Question: I have a code to find the pdf's approximation of a vector based on the formula for kernel estimation:

I implemented this formula in the code below (see <URL>. Could you see the below code and help me to make it faster?
This is the code:
'''
function pdf_est=KDE()
close all;
%%Random values of 20 pixels, range=[1 256]
data=randi([1 256],1,20)-1; %// changed: "-1"
%% Estimate histogram%%%%%
pdf_est=zeros(1,256);
z=256;
for i=0:z-1 %// changed_ subtracted 1
for j=1:length(data)
pdf_est(i+1)=pdf_est(i+1)+Gaussian(i-data(j)); %// changed: "+1" (twice)
end
end
%% Plot real histogram 1 to 256; binsize=1;
hold on
plot(0:255, imhist(uint8(data))./length(data),'r'); %// changed: explicit x axis
%% Plot histogram estimation
plot(0:255, pdf_est./length(data),'b'); %// changed: explicit x axis
hold off
function K=Gaussian(x)
sigma=1; %// change? Set as desired
K=1./(sqrt(2*pi)*sigma)*exp(-x^2./(2*sigma^2));
'''
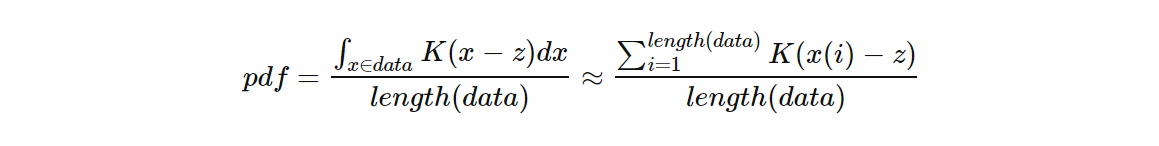
Answer: You can get rid of both of those 'nested loops' and then use the hardcoded 'sigma' to have a mega-reduced 'vectorized solution' -
'''
pdf_est = sum(1./(sqrt(2*pi))*exp(-bsxfun(@minus,[0:z-1]',data).^2/2),2)
'''
Or if you would like to have the flexibility to have 'sigma' around, use this -
'''
sum(1./(sqrt(2*pi)*sigma)*exp(-bsxfun(@minus,[0:z-1]',data).^2/(2*sigma^2)),2)
'''
That's all really there is!
put this to speedup the original code by '10x'!